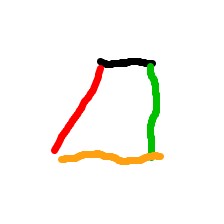
Shape: trapezoid